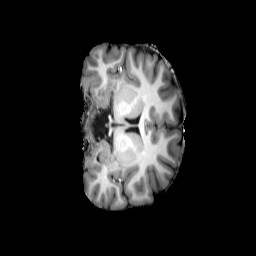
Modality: T1w
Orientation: coronal
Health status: ill
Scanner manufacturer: siemens
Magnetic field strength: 3 T
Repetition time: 2 s
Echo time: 0.00303 s